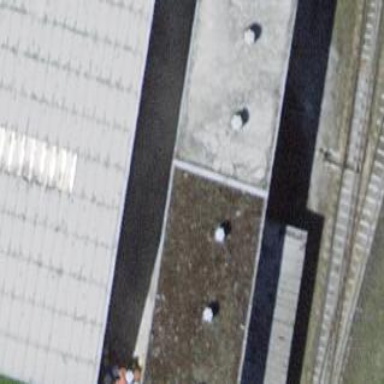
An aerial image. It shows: Industrial building.